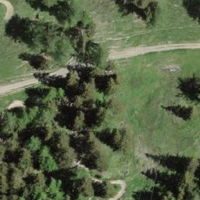
EUNIS habitat code: 23
Species observed at this site:
Cirsium arvense